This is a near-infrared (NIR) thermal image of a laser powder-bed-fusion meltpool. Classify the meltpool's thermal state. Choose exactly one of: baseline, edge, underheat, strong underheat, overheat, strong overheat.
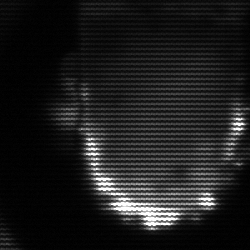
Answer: baseline